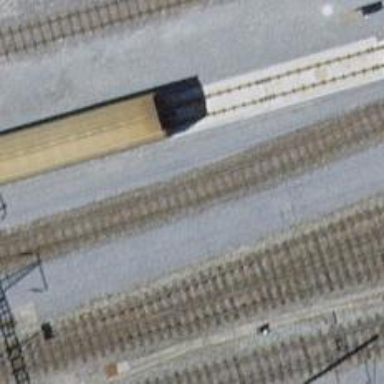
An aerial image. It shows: Narrow-gauge railway yard with electrified contact lines.